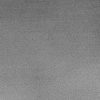
Atmospheric dust classification: dusty